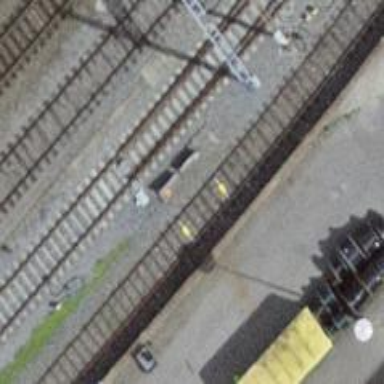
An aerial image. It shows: Railway switch.